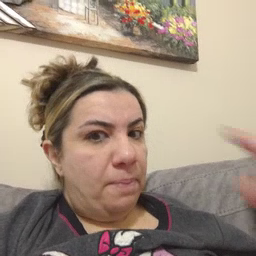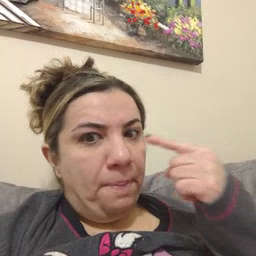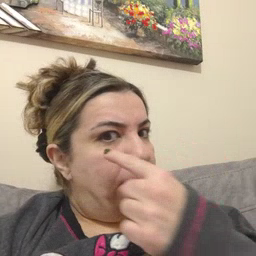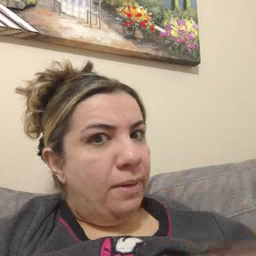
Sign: eye